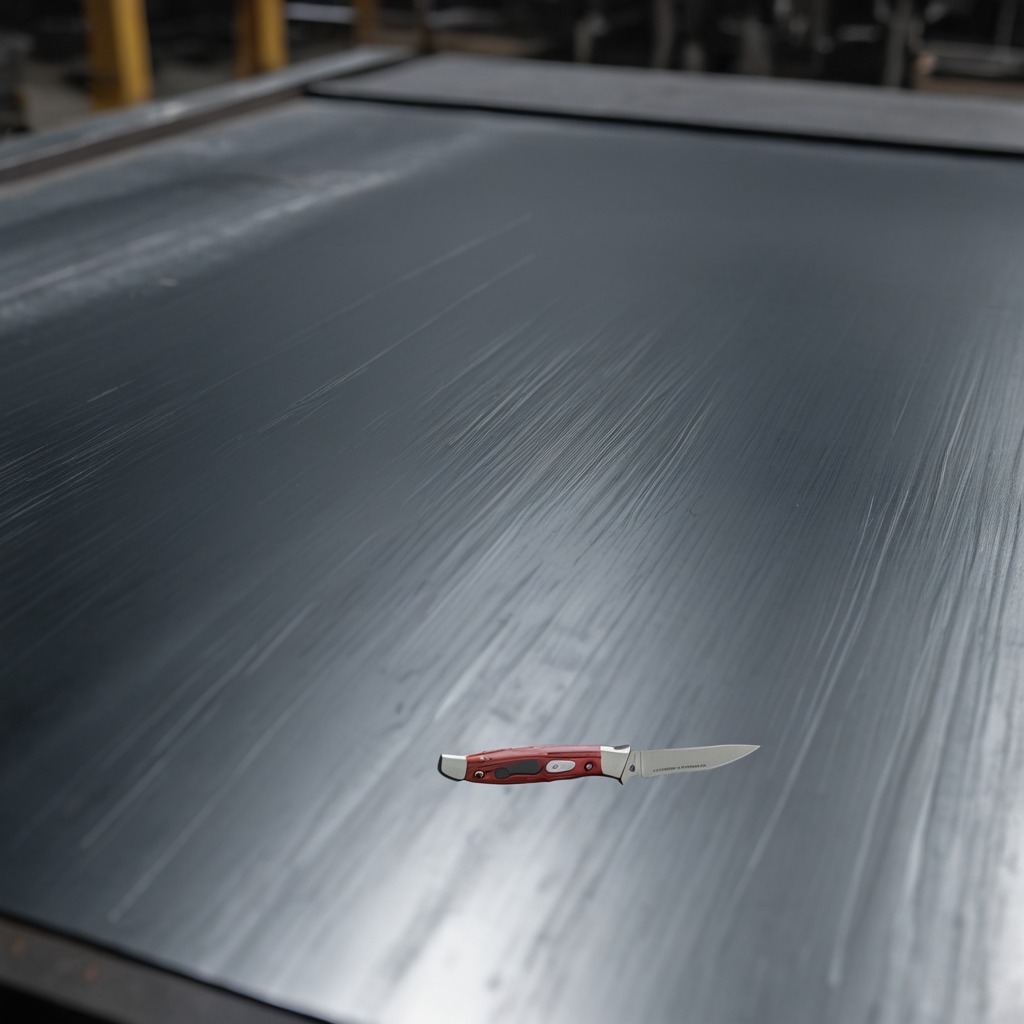
A utility knife is lying on the cold steel table in a mining workshop.